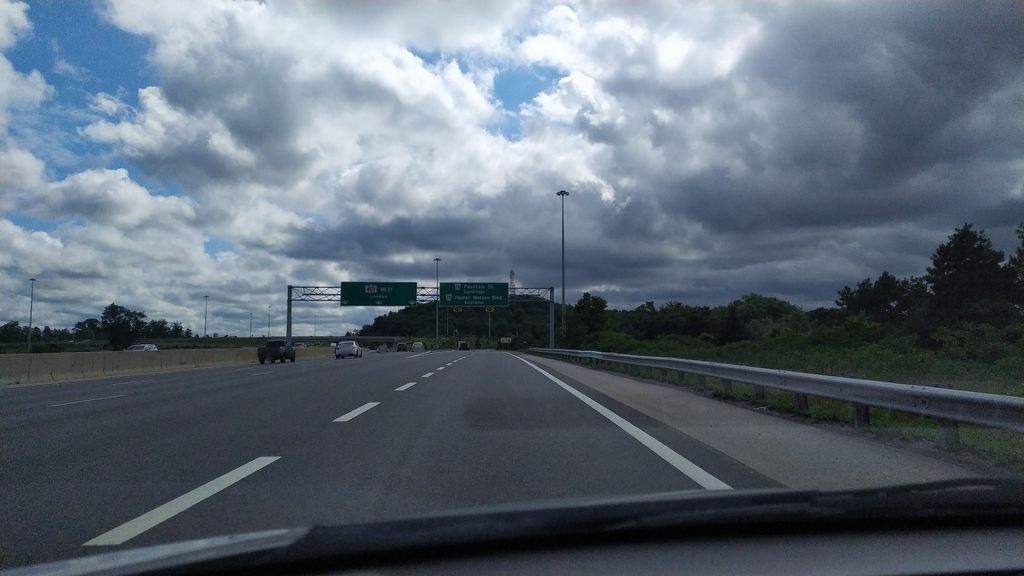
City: kitchener-waterloo